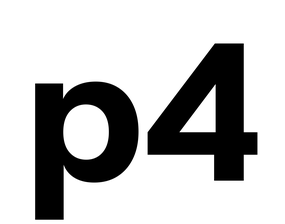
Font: InstrumentSans_Bold